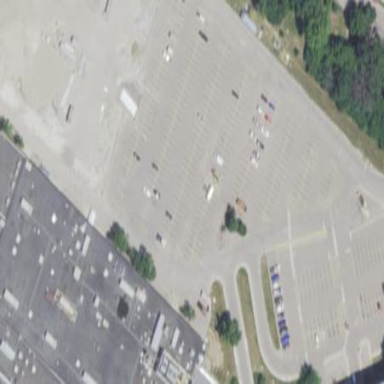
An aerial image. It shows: Parking area with surface.